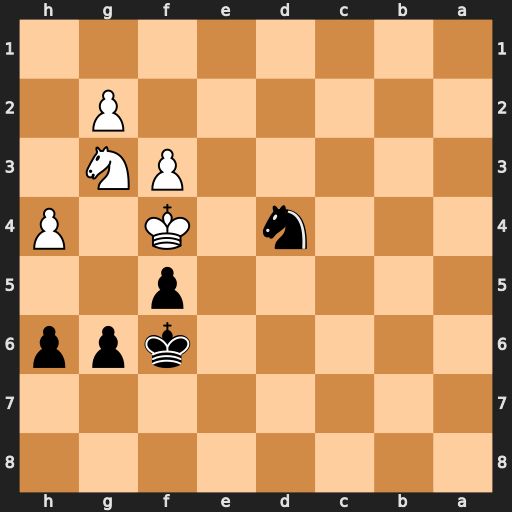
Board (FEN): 8/8/5kpp/5p2/3n1K1P/5PN1/6P1/8
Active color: b
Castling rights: -
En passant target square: -
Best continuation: Ne6+ Ke3 f4+ Kf2 fxg3+